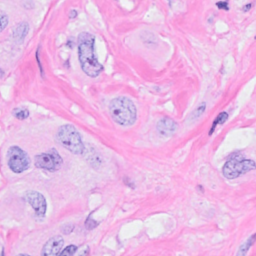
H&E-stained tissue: Breast